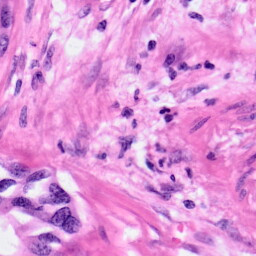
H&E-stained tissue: Pancreatic